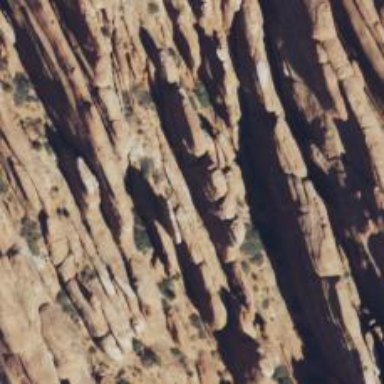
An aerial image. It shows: Cliff in nature.